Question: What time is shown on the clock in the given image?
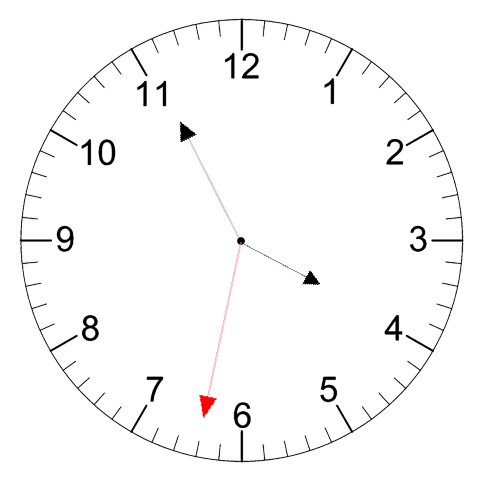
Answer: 03:55:32